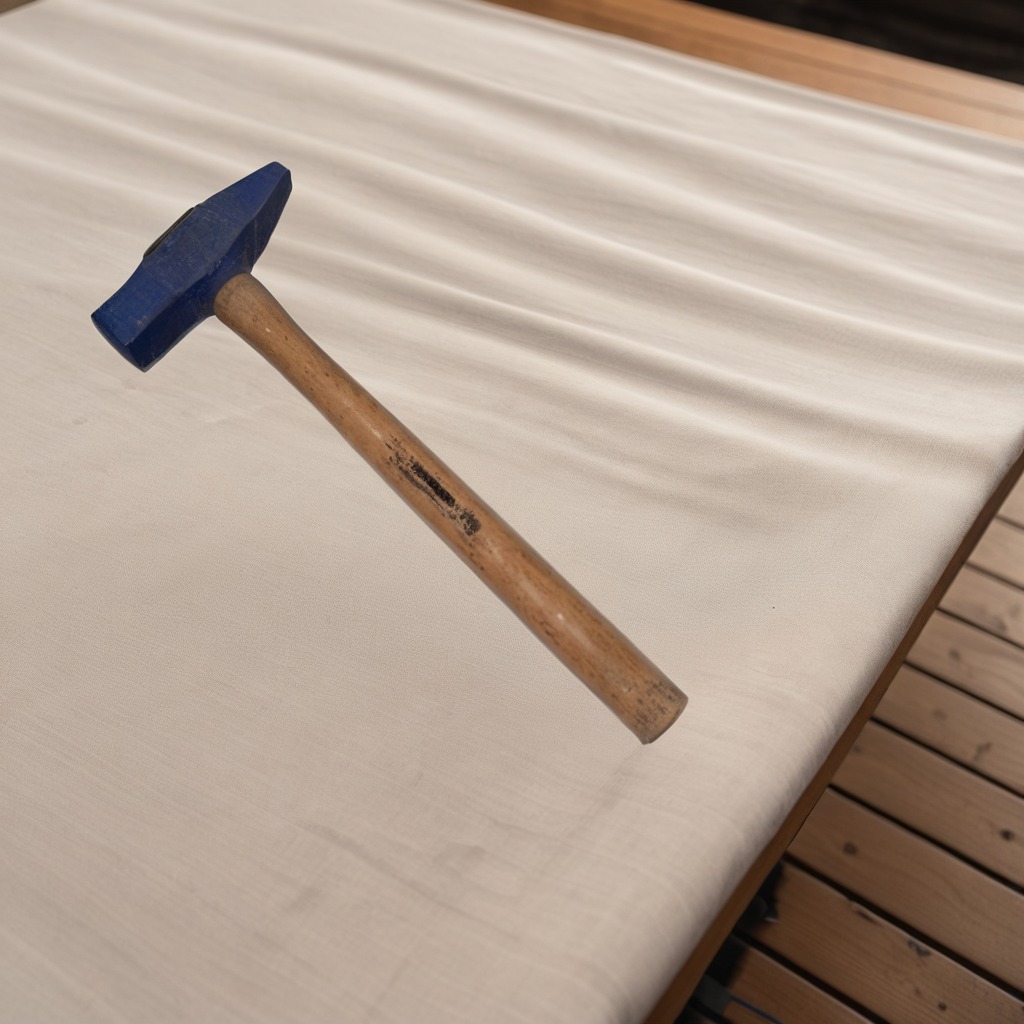
A hammer lies on the wooden table in an outdoor workshop during daytime bright natural light soft shadows worn but beneath the cloth.